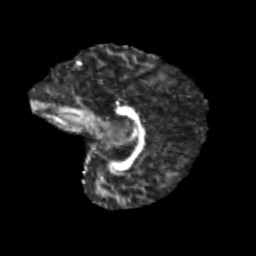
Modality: FA
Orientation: sagittal
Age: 10
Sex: male
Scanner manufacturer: siemens
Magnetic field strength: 3 T
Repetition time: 3.8 s
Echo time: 0.07 s